Interaction volume radius: 10 \u00c5
Interaction volume height: 15 \u00c5
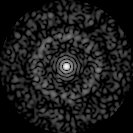
Disorder parameter: 0.852